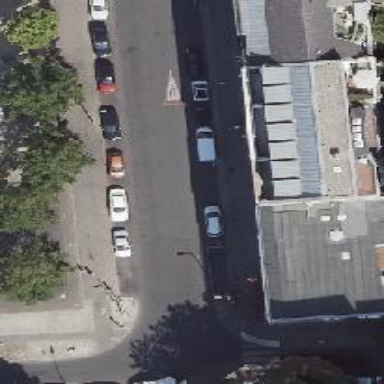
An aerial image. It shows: Residential road with parallel parking lanes on both sides. The surface of the road is asphalt.